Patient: sex F, age 54
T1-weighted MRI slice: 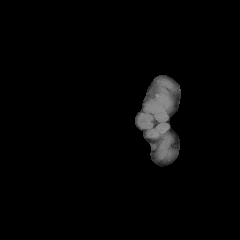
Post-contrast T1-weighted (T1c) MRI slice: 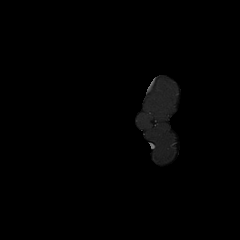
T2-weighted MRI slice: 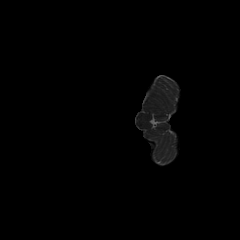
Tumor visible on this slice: no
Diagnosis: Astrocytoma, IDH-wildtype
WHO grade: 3